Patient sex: M
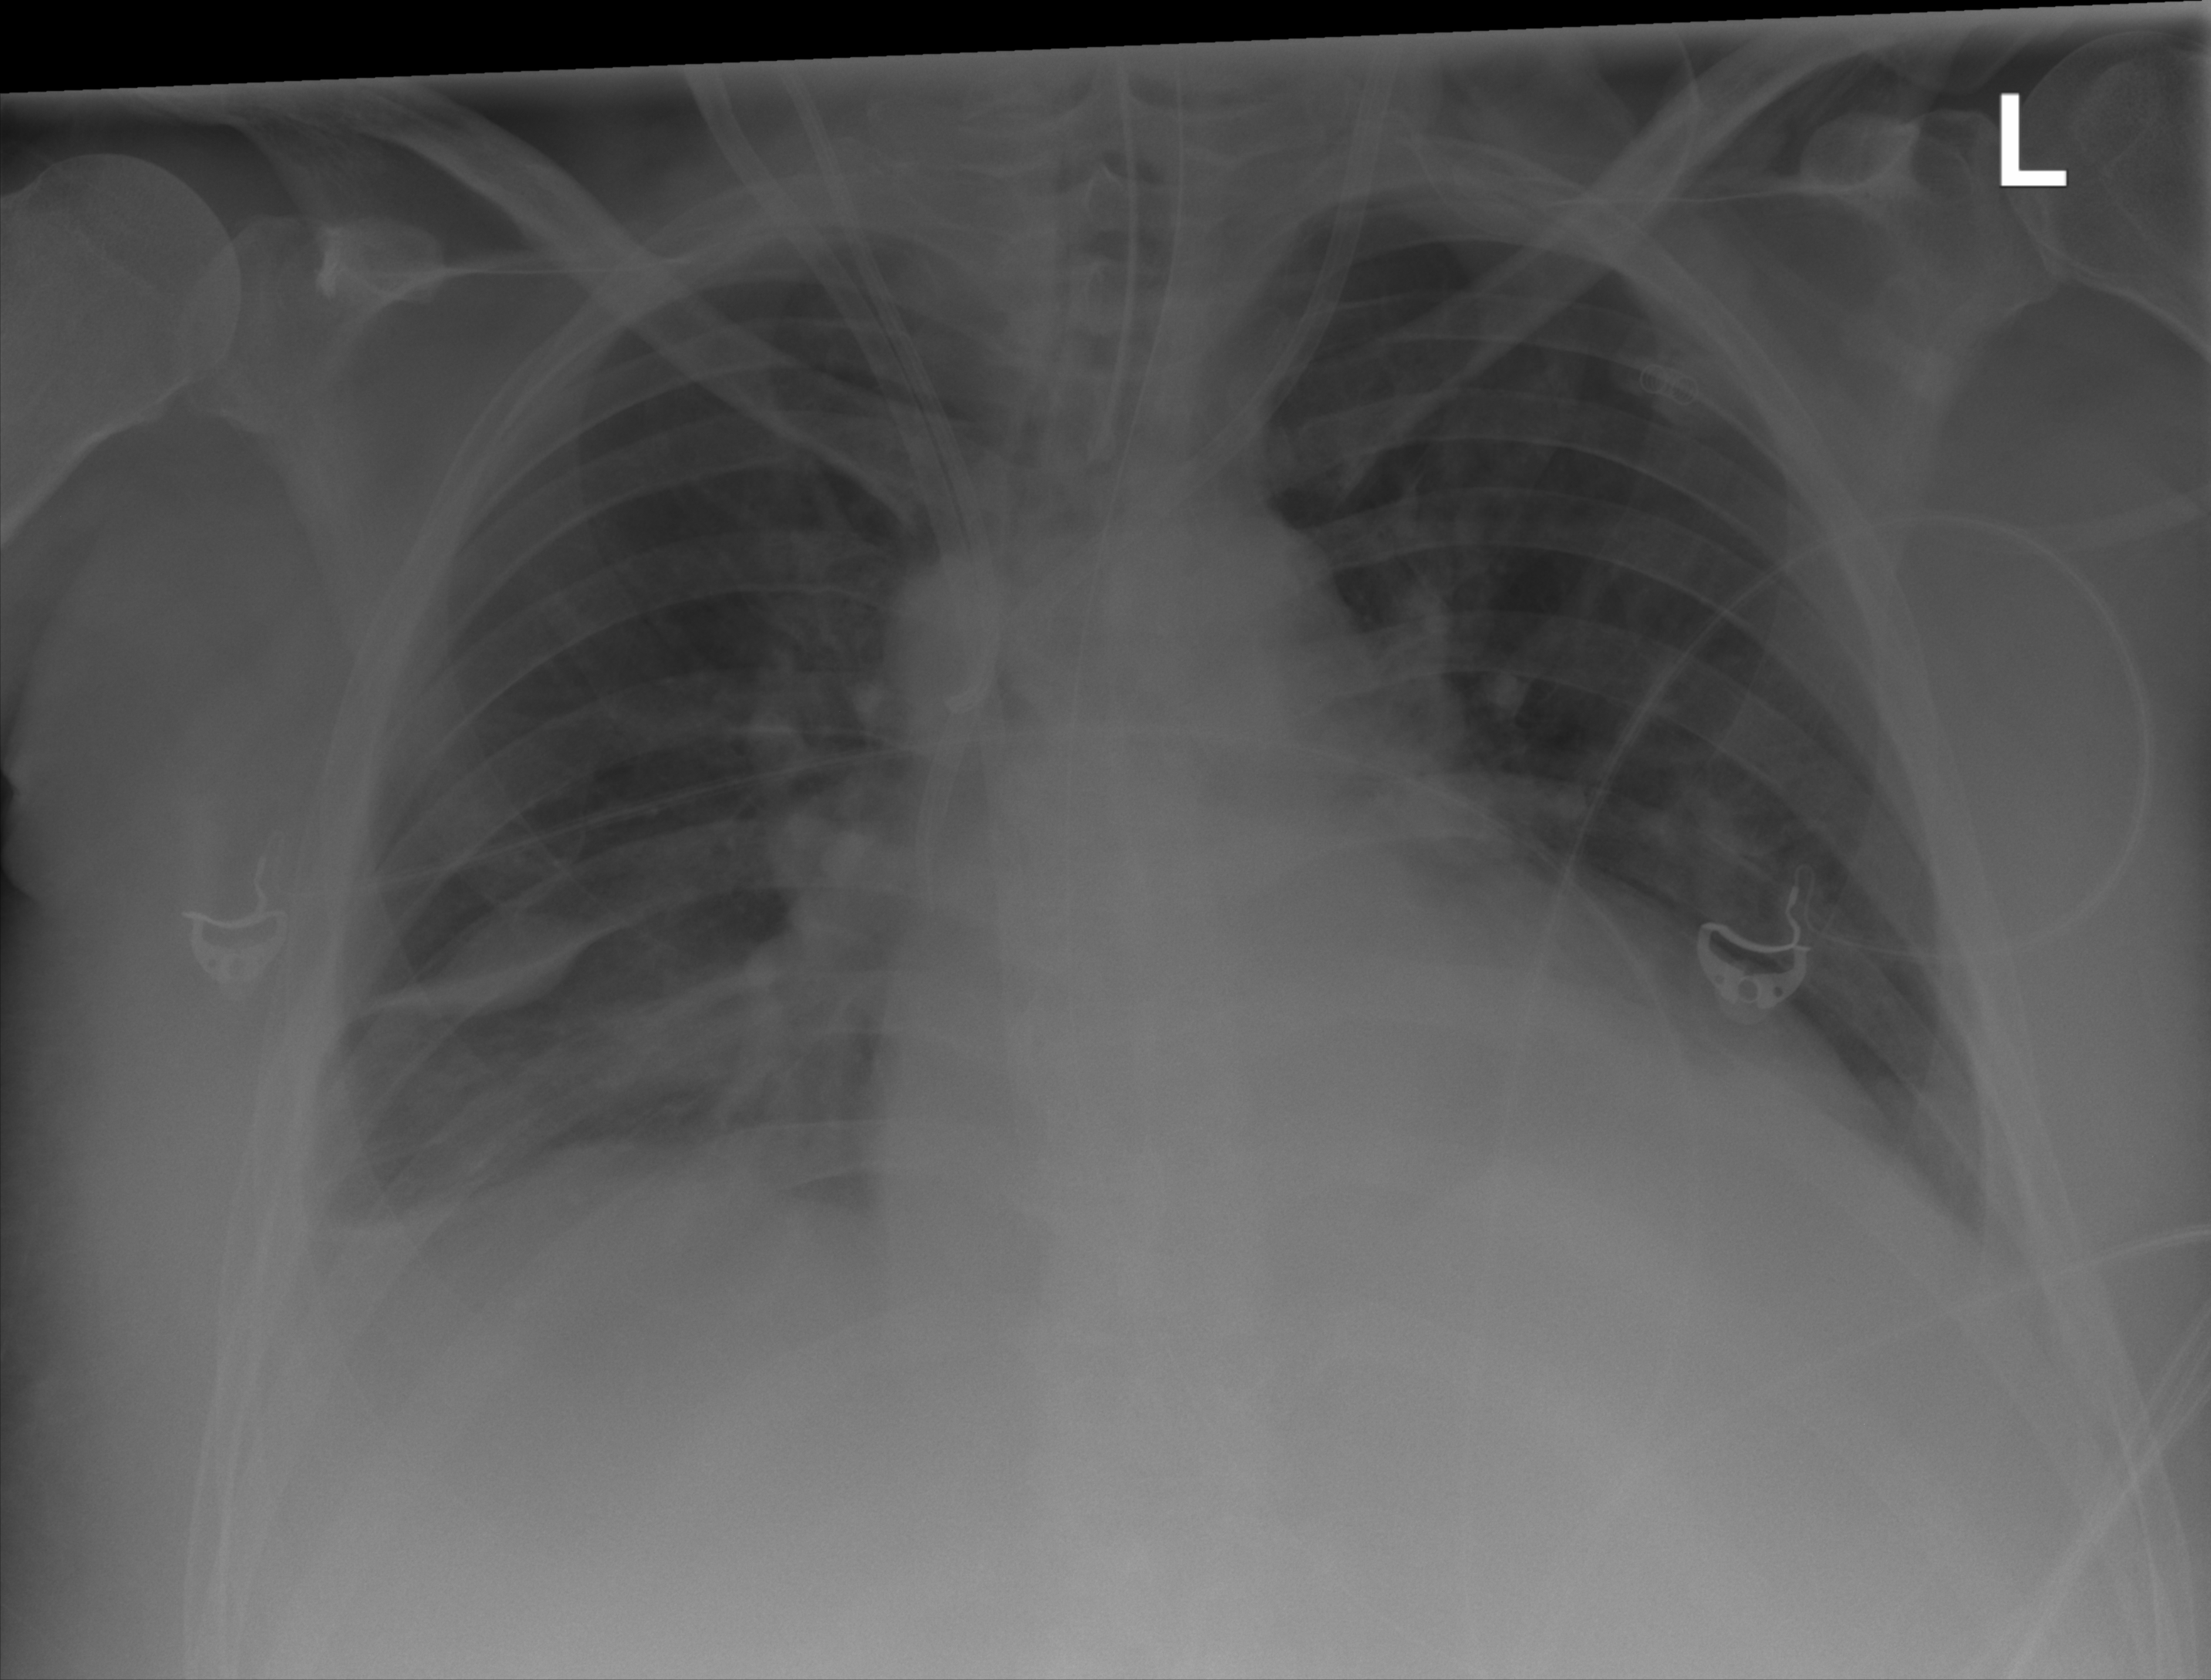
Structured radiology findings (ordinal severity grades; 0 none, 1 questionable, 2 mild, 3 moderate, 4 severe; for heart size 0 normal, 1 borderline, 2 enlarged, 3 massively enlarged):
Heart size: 2
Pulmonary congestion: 0
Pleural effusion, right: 2
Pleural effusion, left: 0
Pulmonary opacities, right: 0
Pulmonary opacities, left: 0
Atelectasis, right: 2
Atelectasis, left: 0